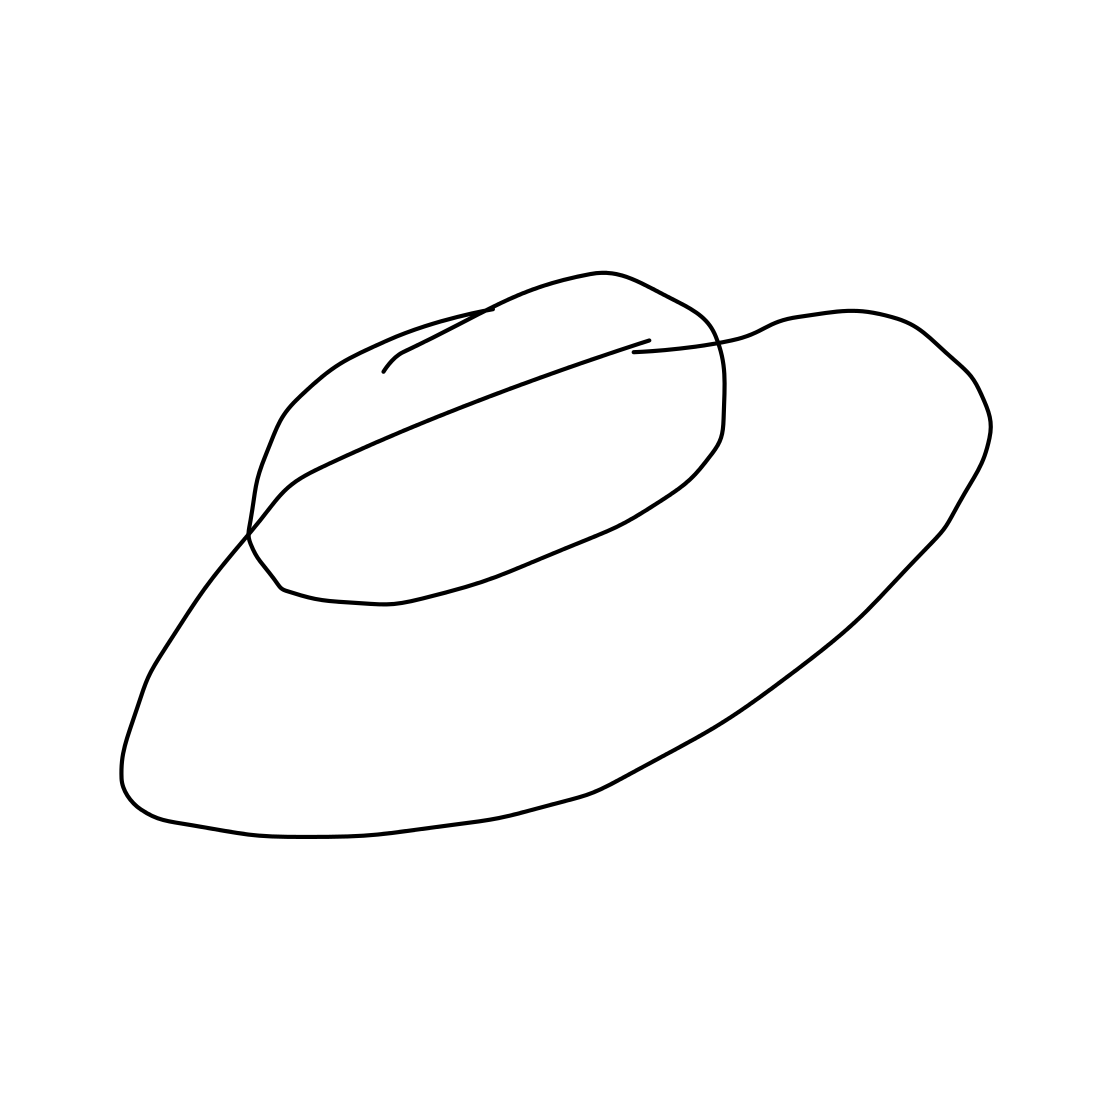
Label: flying saucer